Question: I am having issue with following regex
'''
select REGEXP_REPLACE(declinereasondesc, '(.+)(PS)(\d+)', ' (GBP)') as r from DECLINEREASON t
'''
it does not match following rows
'''
Too expensive : By less than PS100
Too expensive : By more than PS200
'''
Expected outcome
'''
Too expensive : By less than 100 (GBP)
Too expensive : By more than 200 (GBP)
'''
screenshot for non-believers

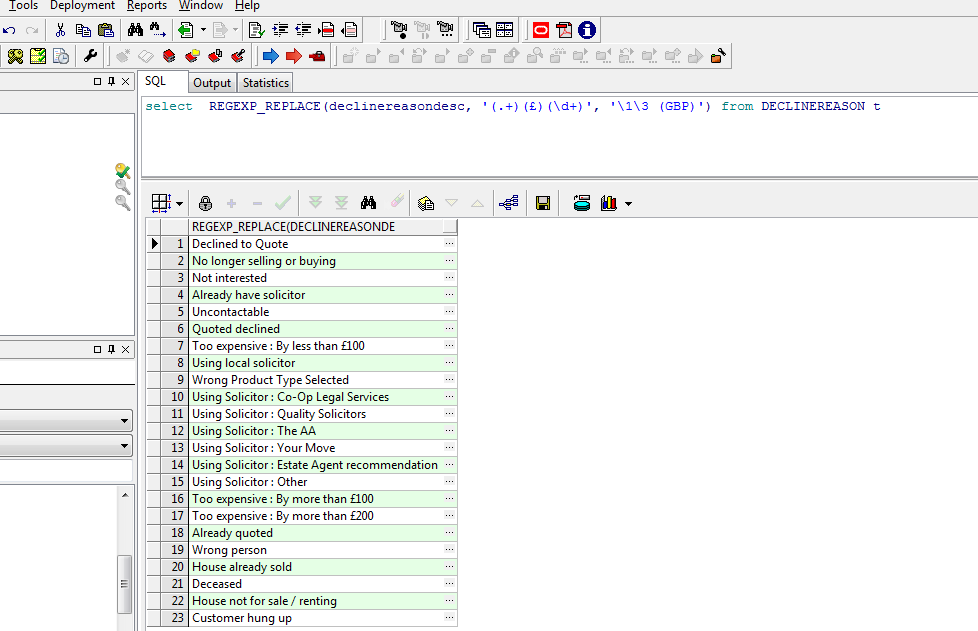
Answer: Figured it out myself problem is 'PS' as I am sure everyone suspected
Solution contains two steps first is to get symbol code, even if you copy paste 'PS' into 'select ascii() from dual' it does not fly. You have to select the symbol like following to get correct code.
'''
select ascii(substr(declinereasondesc, 30,1)) from DECLINEREASON t
where declinereasonid = 7;
'''
In my case it gave '49827'
then
'''
select REGEXP_REPLACE(declinereasondesc, '(.+)('||chr(49827)||')(\d+)', ' (GBP)') from DECLINEREASON t;
'''
and only then it works.